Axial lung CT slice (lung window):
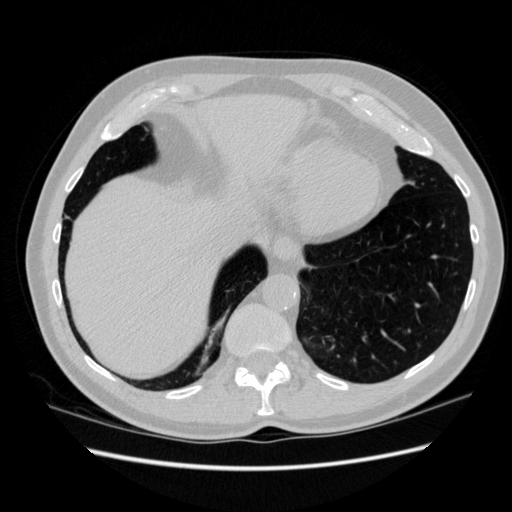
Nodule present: no